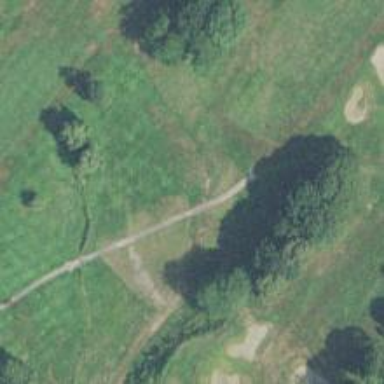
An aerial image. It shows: Path for both road and golf.